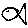
Label: fish